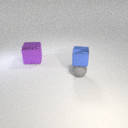
small gray rubber sphere in front of large purple metal cube